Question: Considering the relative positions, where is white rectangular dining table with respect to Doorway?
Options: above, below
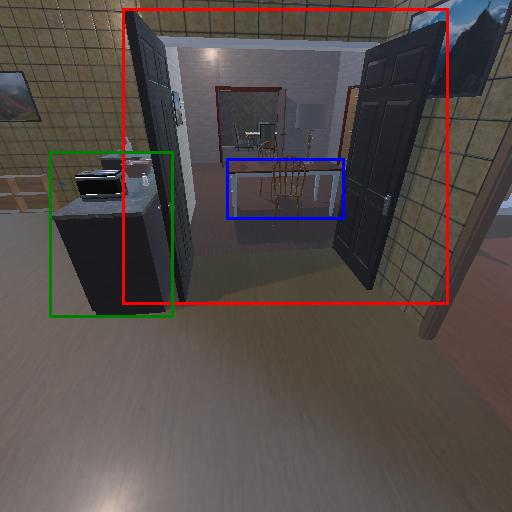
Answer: above